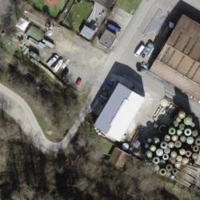
EUNIS habitat code: 54
Species observed at this site:
Filipendula ulmaria